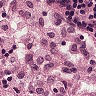
Metastatic tissue present: no